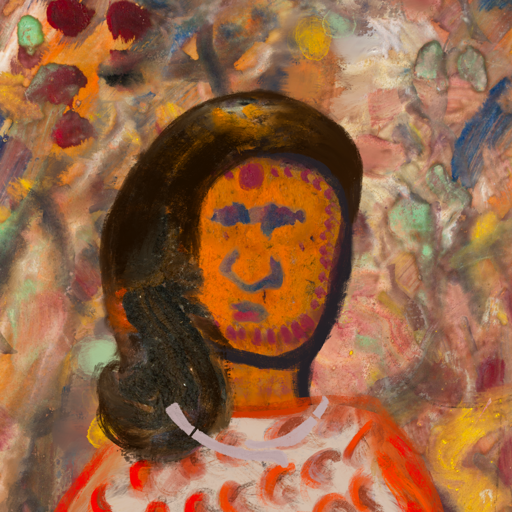
Background: Mother_And_Son_Mother, Head And Neck Front: Doll, Face Front: In_The_Sun, Bust: Rupkatha, Hair Front: Gypsy_Queen, Head Accessory: Blank, Second Necklace: Blank, Necklace: Hypocrite_2, Baby: Blank